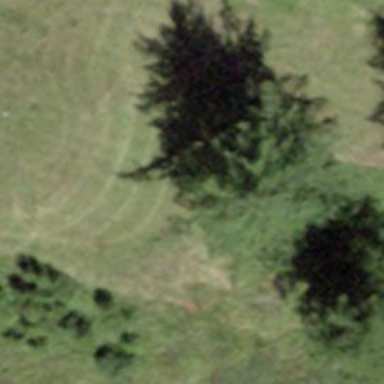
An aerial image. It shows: Beautiful tree in nature.